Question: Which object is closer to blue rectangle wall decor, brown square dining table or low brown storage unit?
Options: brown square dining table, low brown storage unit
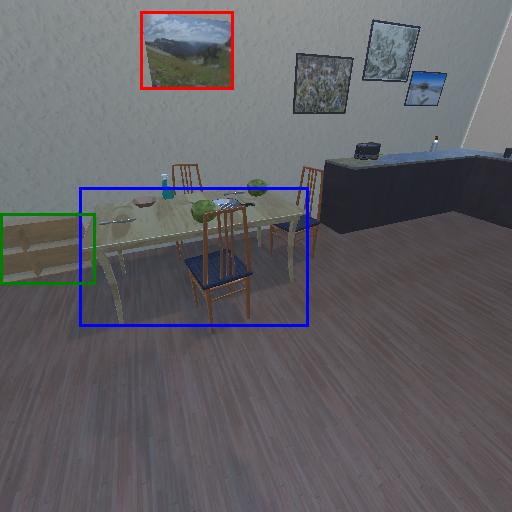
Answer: brown square dining table